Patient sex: F
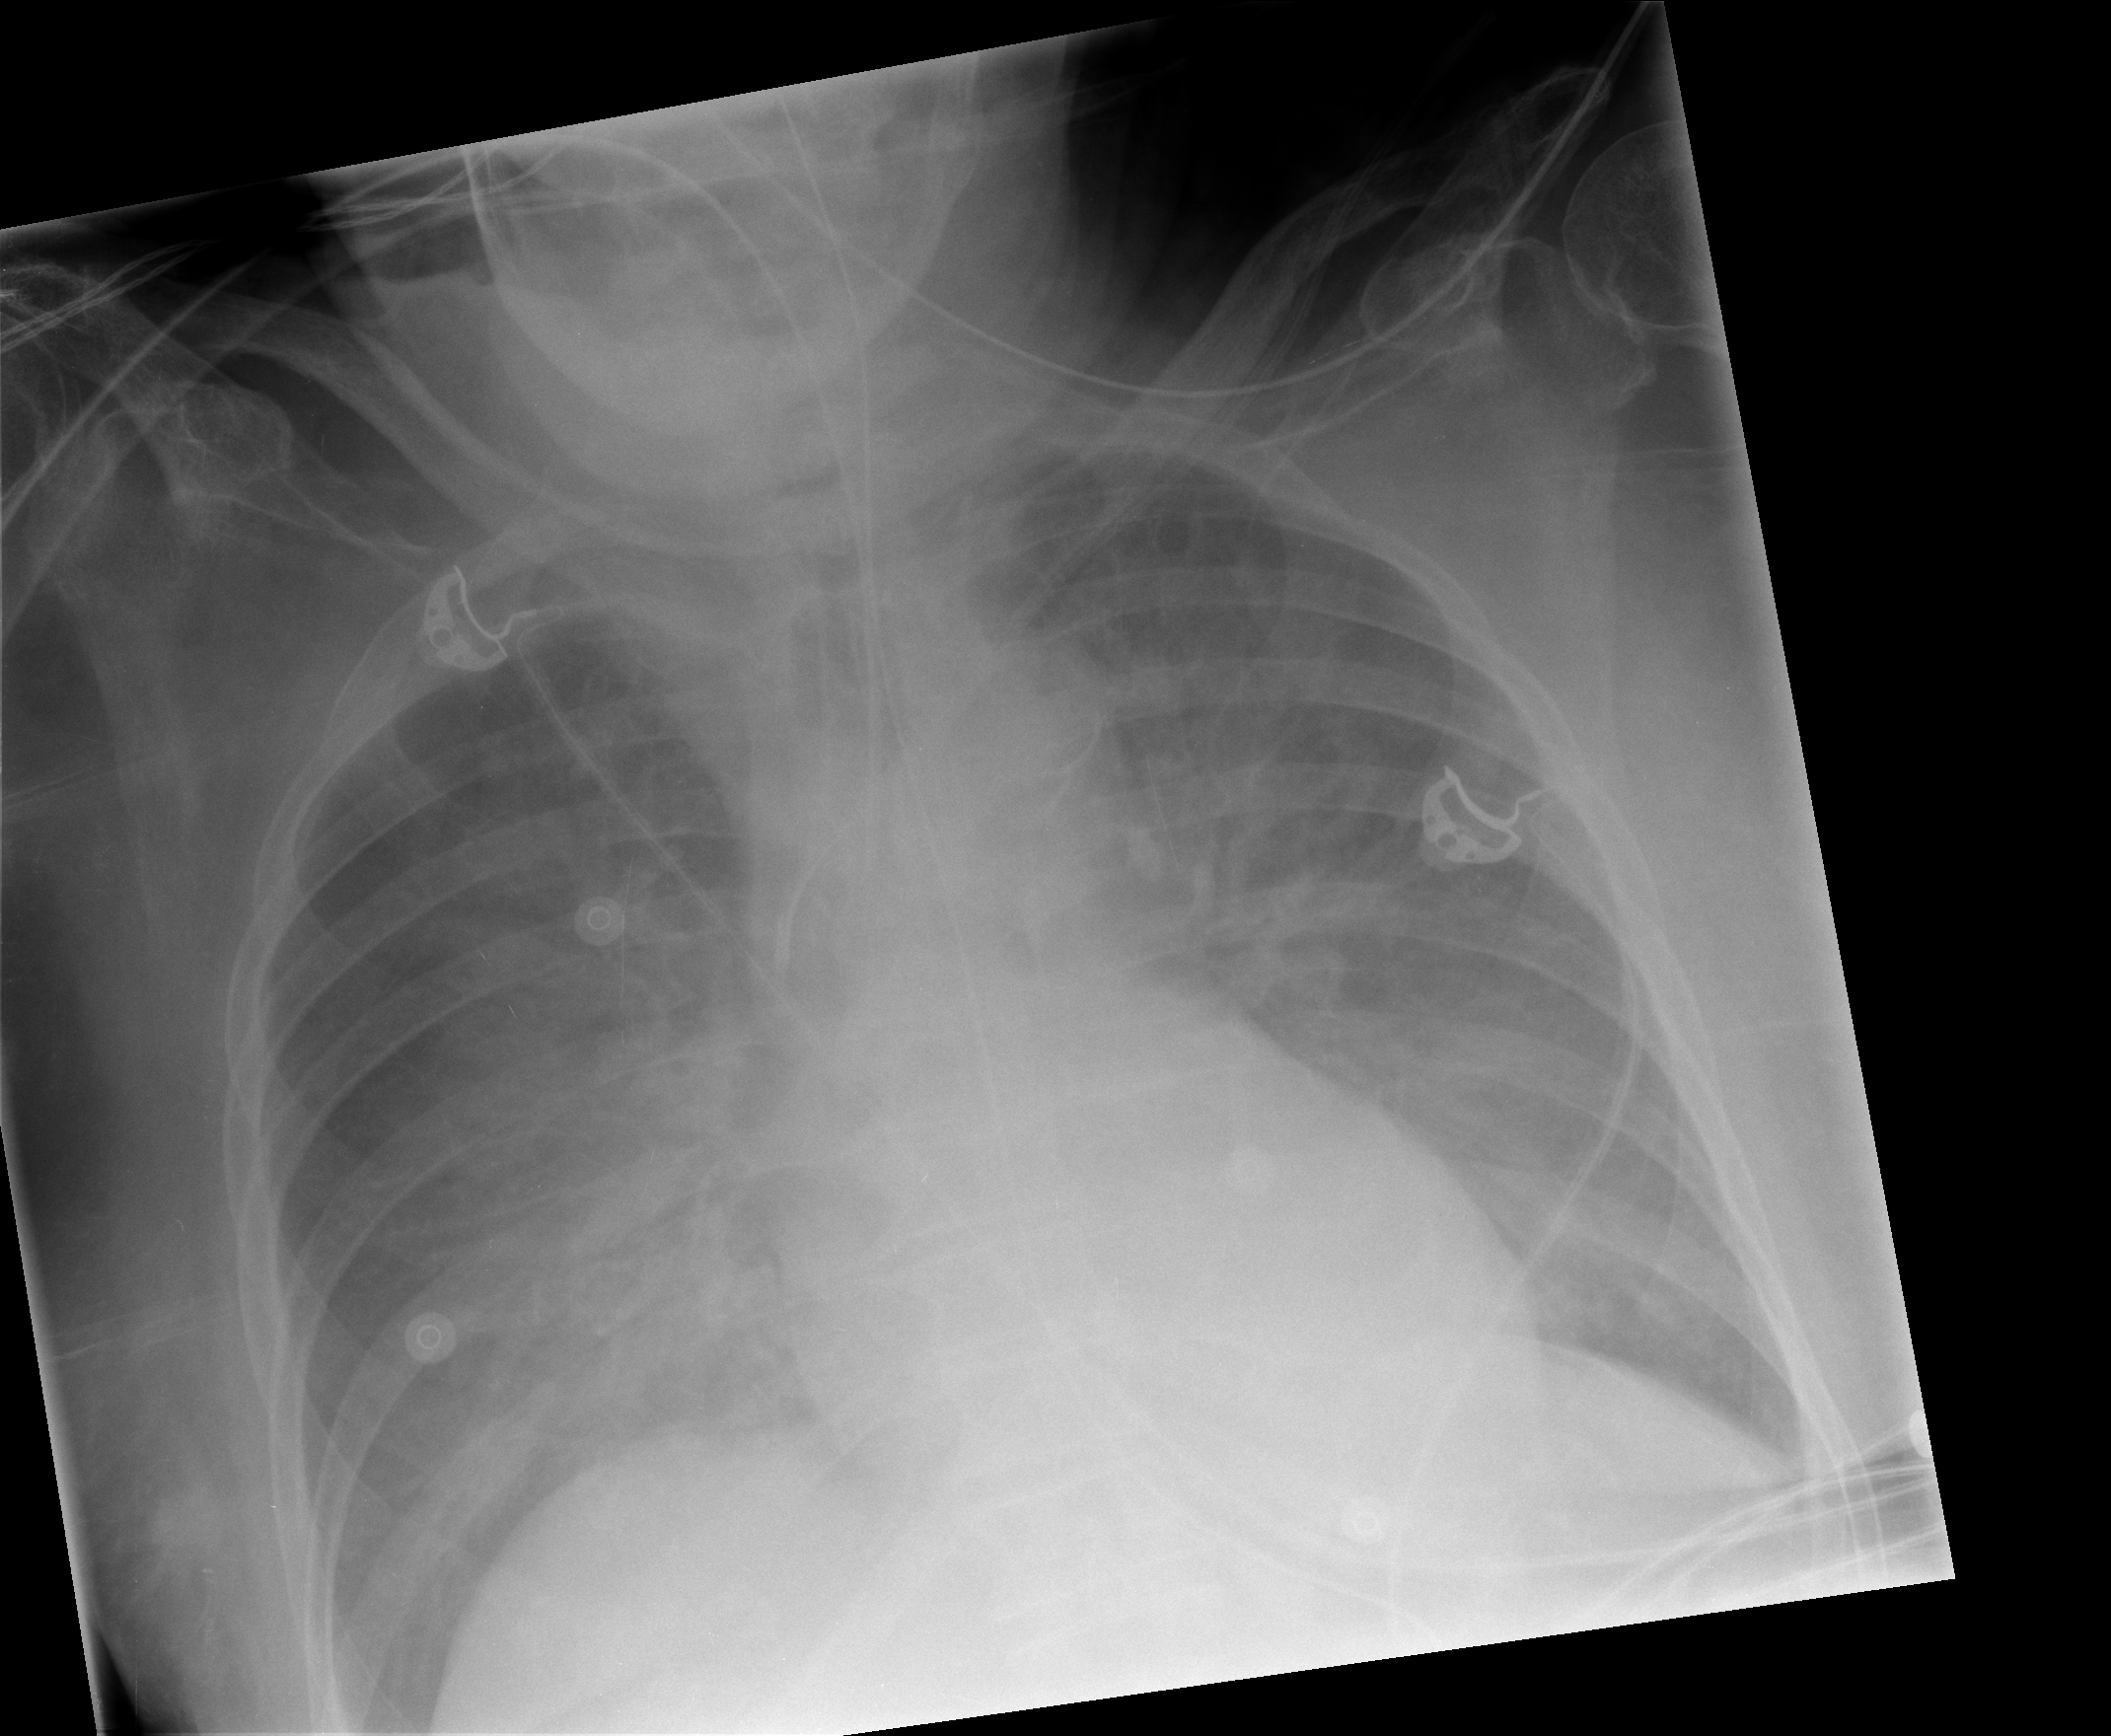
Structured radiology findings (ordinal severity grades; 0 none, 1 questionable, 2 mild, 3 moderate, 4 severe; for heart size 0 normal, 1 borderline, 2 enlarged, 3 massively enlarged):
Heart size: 2
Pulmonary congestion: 3
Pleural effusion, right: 0
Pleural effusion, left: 0
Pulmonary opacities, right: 2
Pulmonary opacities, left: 2
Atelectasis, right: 2
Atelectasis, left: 2